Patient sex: F
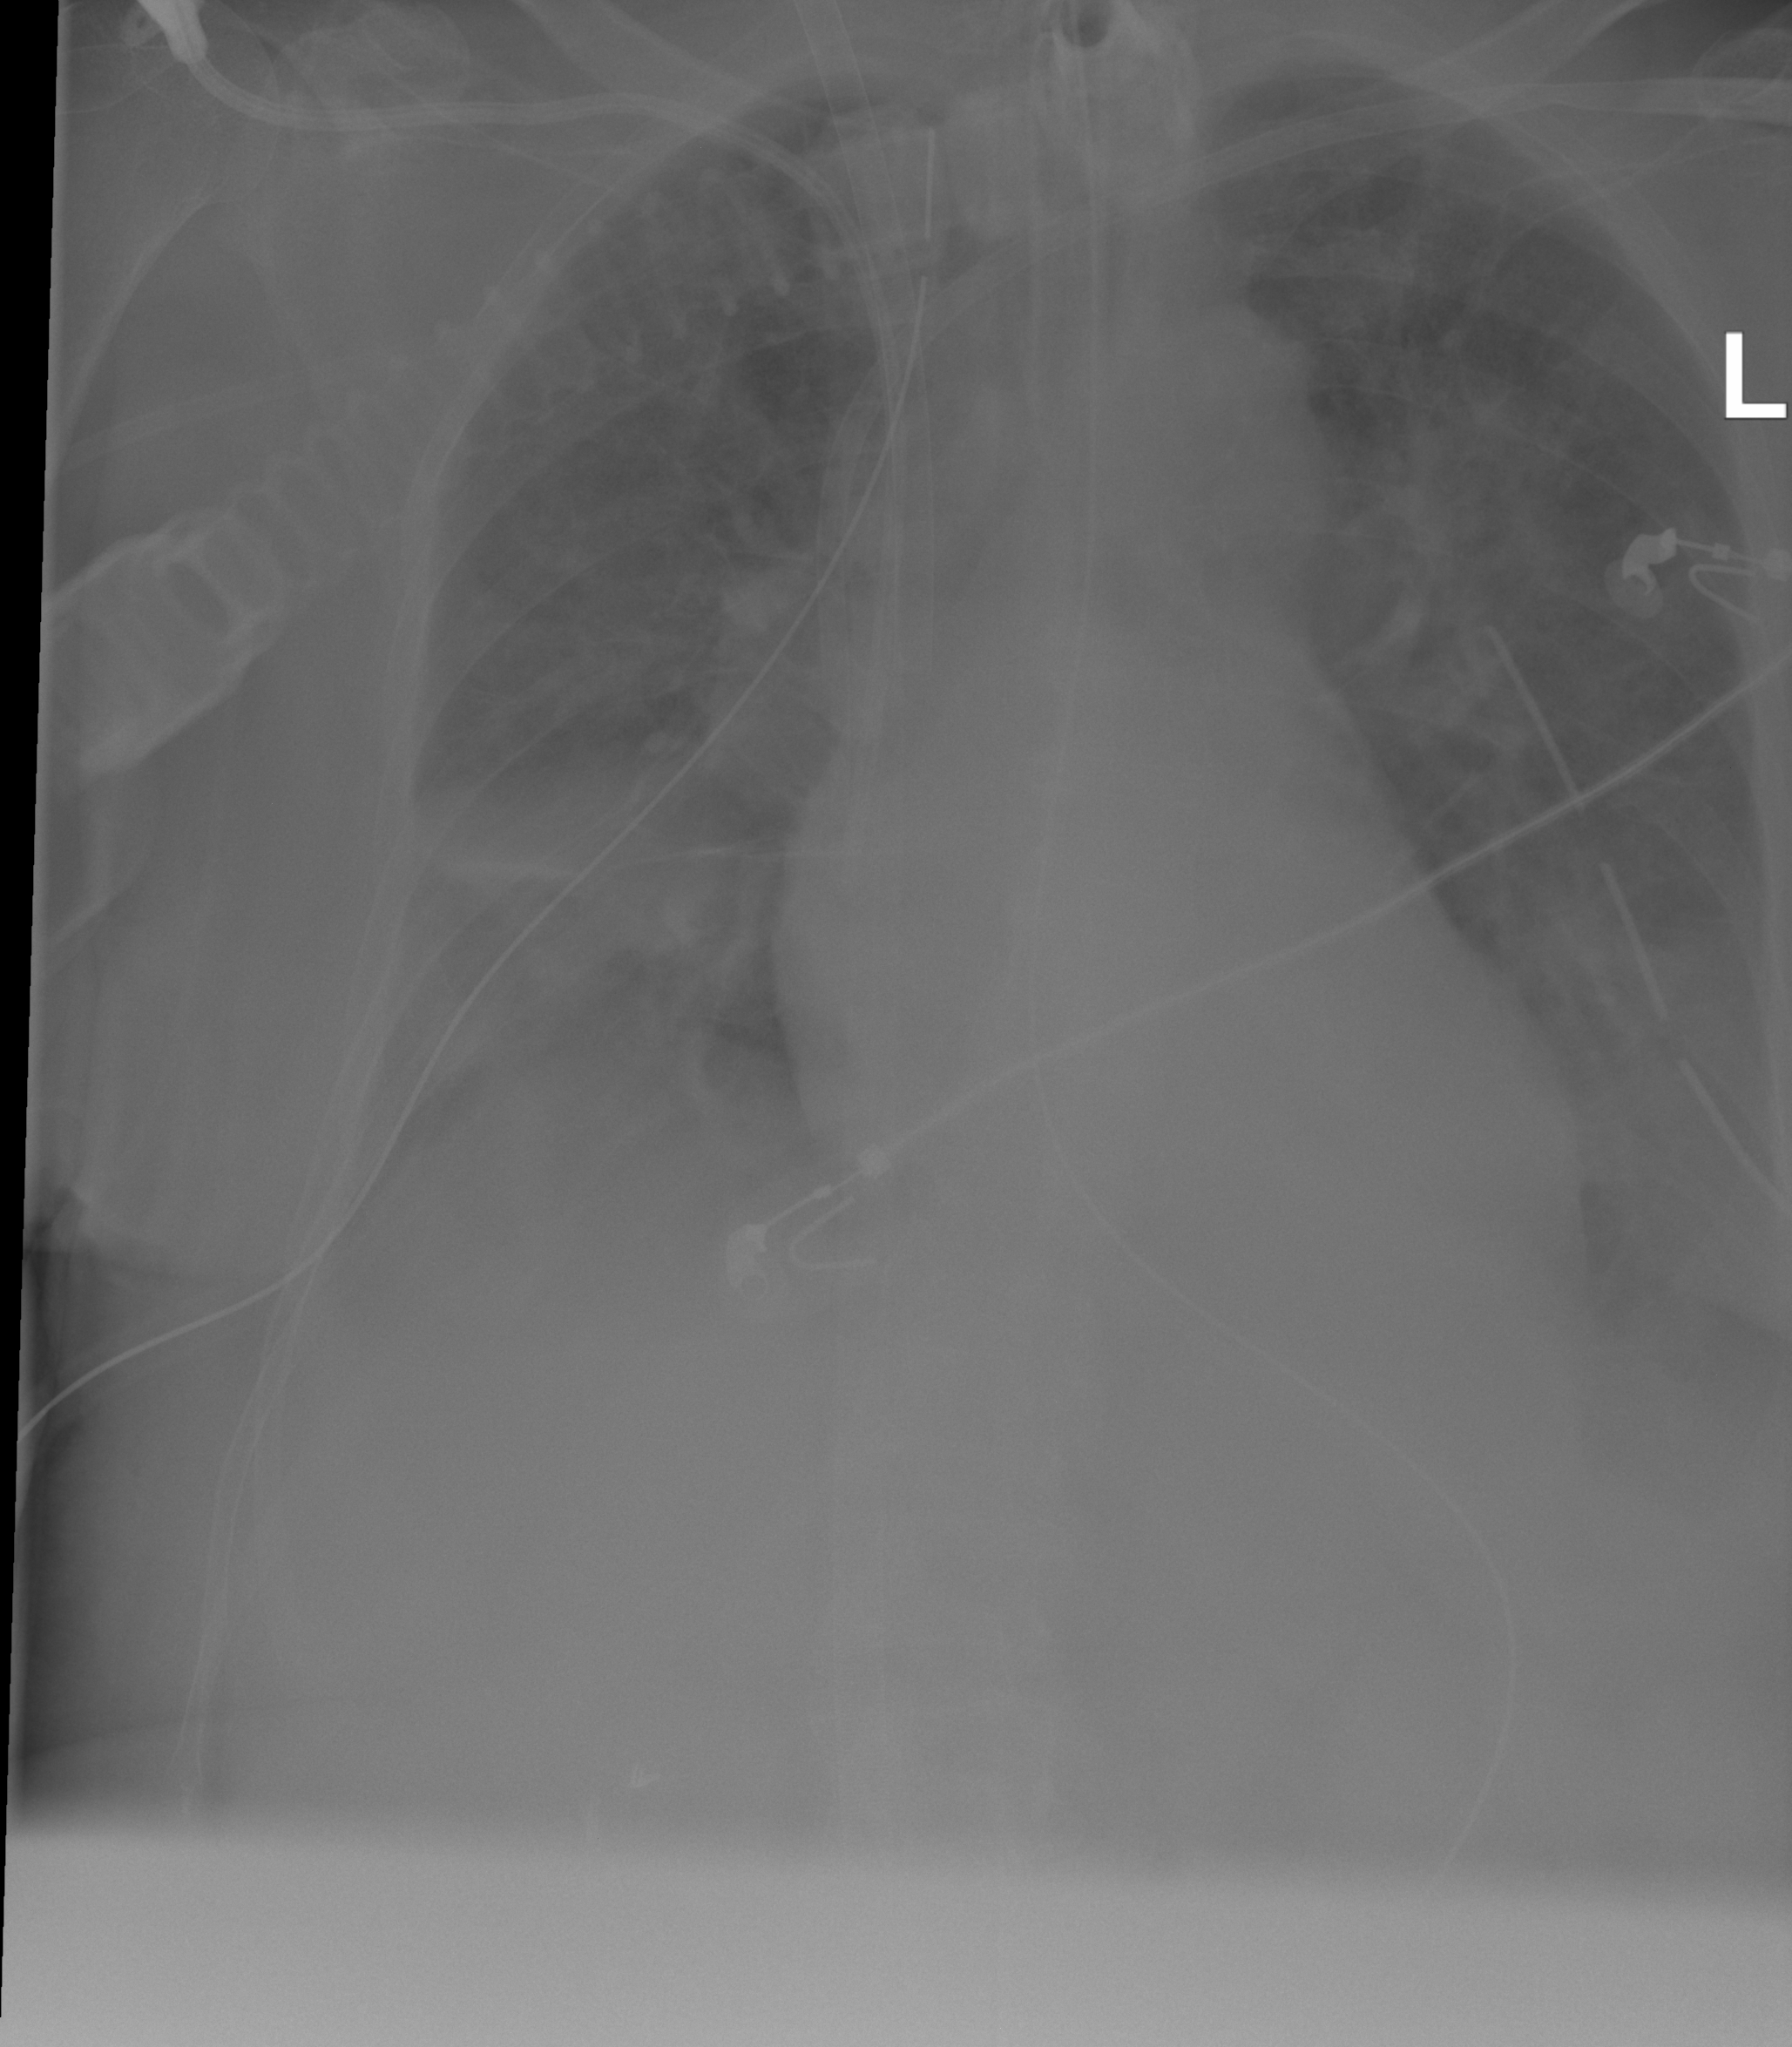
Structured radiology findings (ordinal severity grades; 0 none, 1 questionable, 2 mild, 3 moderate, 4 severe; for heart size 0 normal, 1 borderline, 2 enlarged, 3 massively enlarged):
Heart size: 1
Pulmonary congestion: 2
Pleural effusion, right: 2
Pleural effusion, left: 1
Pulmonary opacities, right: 2
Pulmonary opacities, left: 2
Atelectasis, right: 3
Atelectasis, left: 1